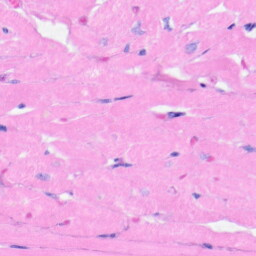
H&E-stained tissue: Heart